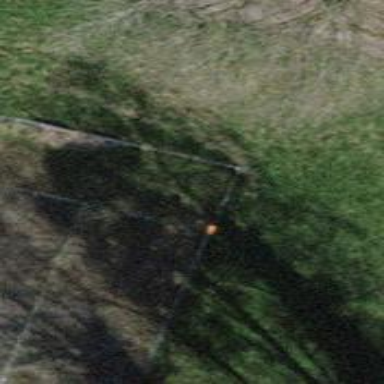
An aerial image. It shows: Orange aerial marker.